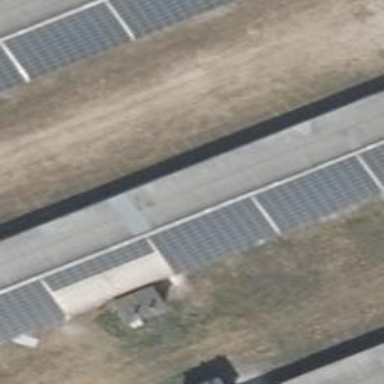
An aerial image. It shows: Solar photovoltaic panel generator producing electricity as small installation.